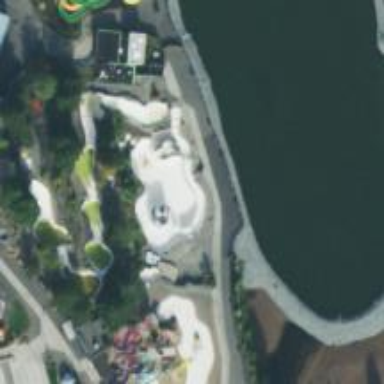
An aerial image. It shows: Water slide attraction.